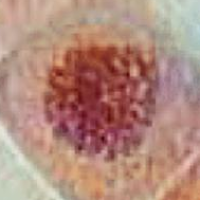
Label: prophase